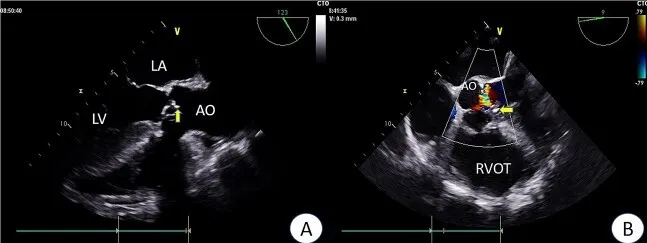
Preoperative TEE: Aortic valve leaflets, calcification, and regurgitation observed in the short-axis section of preoperative TEE. Key abbreviations: LA - left atrium; LV - left ventricle; AO - aorta; RVOT - right ventricular outflow tract.
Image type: radiology (ultrasound)